Question: after quite some time searching through SO, I did not find an example that solved my question:
How to label geom_bar(position = 'fill') using geom_text()?
'''
mydf = data.frame(
'sample' = sample(x = LETTERS[1:3], size = 111,replace = T),
'category' = sample(x = 1:11, size = 111,replace = T)
)
mydf %>%
group_by(sample) %>%
ggplot( aes(fill=sample, x=category)) +
geom_bar( position="fill" )
# Does not work: + geom_text(position='fill', aes(label = ..y..))
'''
Intended outcome: label the % in the middle of the bars, as in the example (except that it shows the count, unlike needed in my case):

from <URL>
I guess the real question is what is "y" and "label" if I use geom_bar(position = 'fill'),
I am confused by ggplot blending calculations (proportions per category) with visualization.
Thanks!
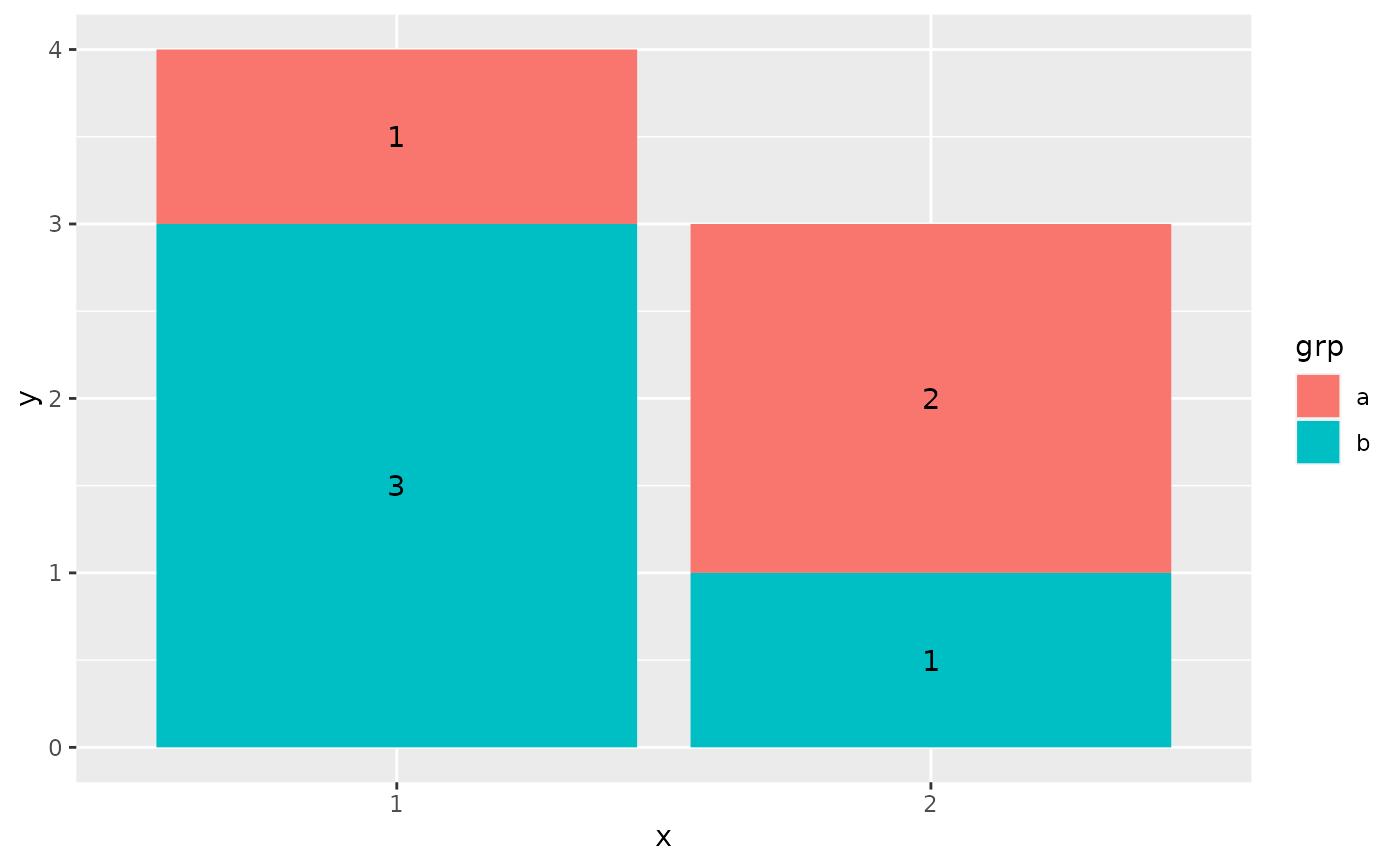
Answer: Create a new data-frame 'ggp' to store data for plotting
'''
ggp <- mydf %>% count(sample,category)
'''
Plot 'geom_bar' using the data in data-frame - 'x=category, y=count(n), fill=sample'
'''
ggplot(ggp,aes(category,n,fill=sample)) +
geom_bar(stat="identity",position = "fill") +
geom_text(aes(label=n),position = position_fill(vjust = 0.5))
'''